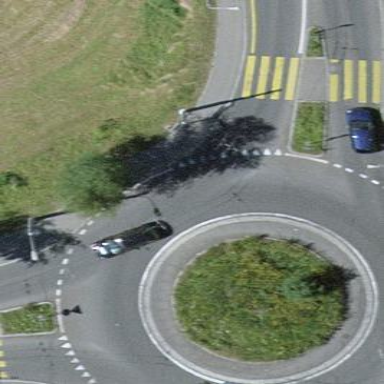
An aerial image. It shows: Secondary road with asphalt surface leading to roundabout. The presence of trolley wires indicates the use of electric trolleys in the area.